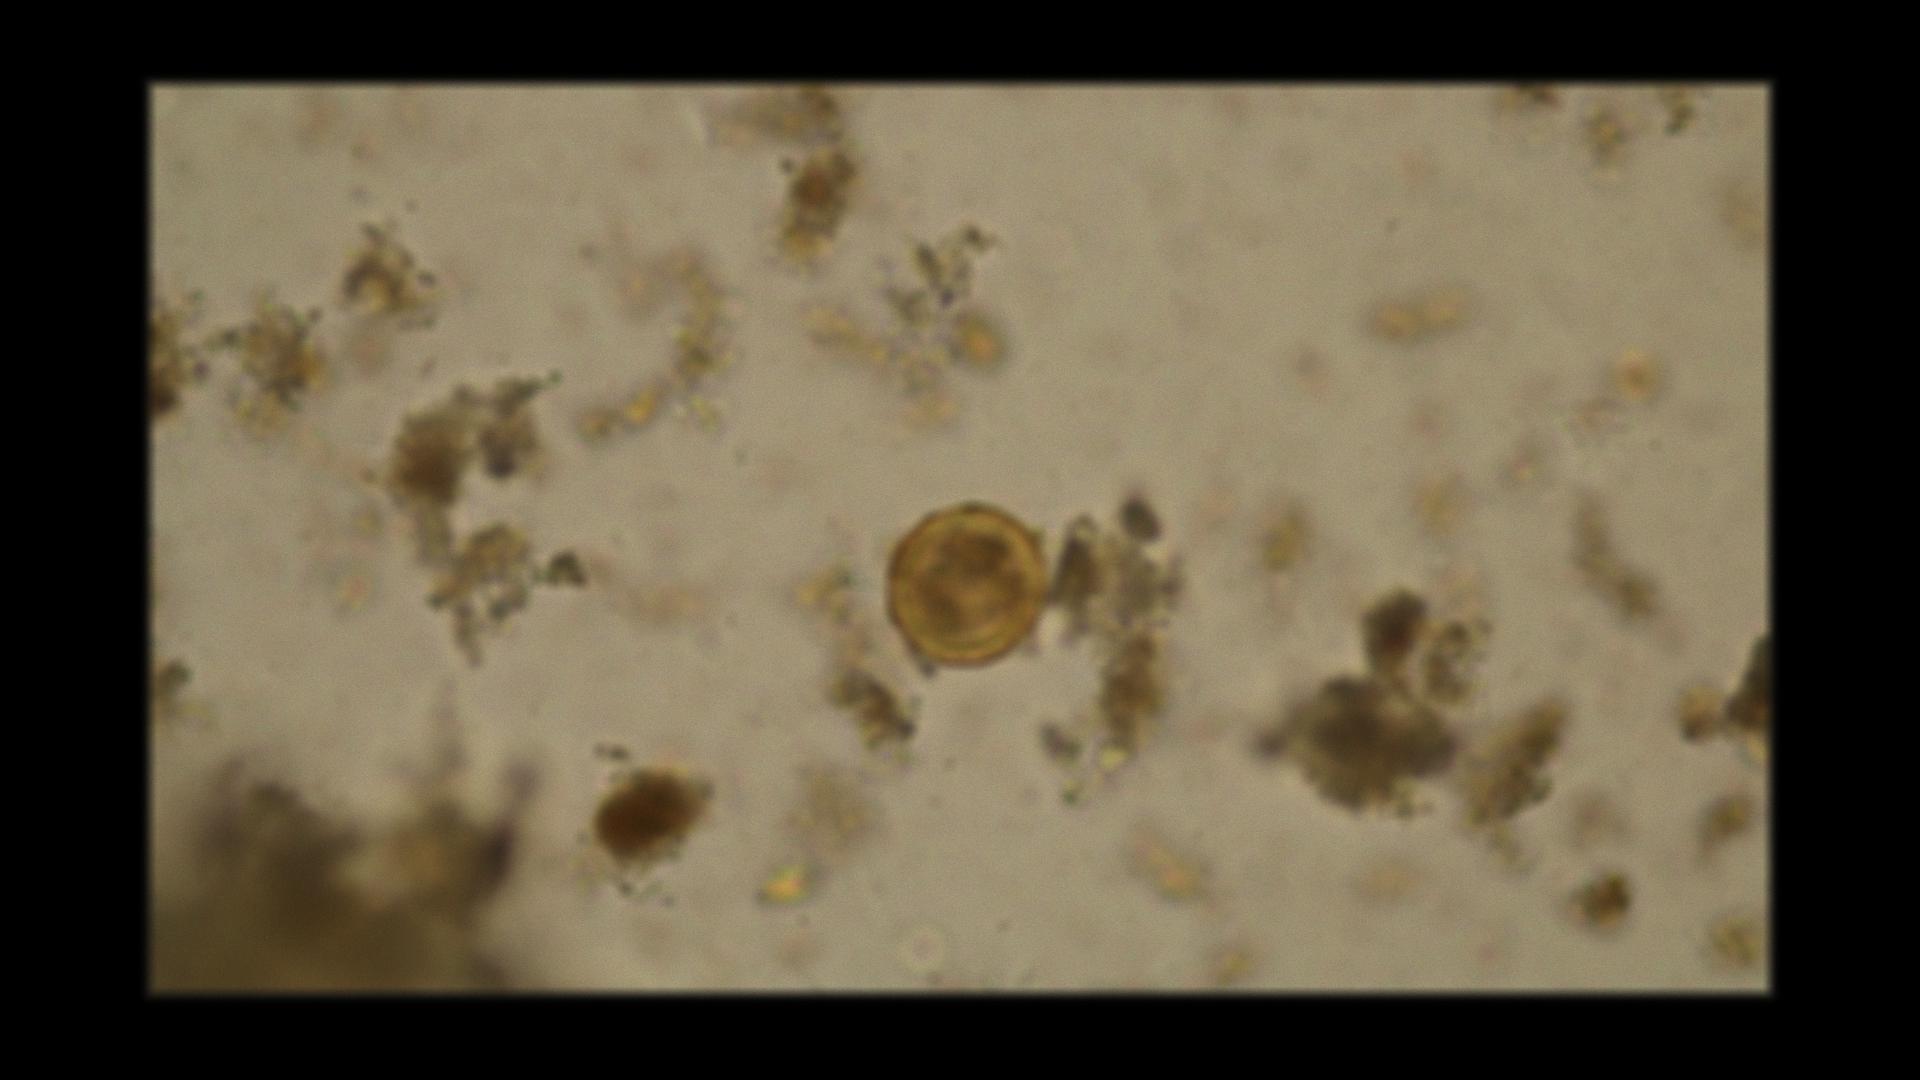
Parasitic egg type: Ascaris lumbricoides